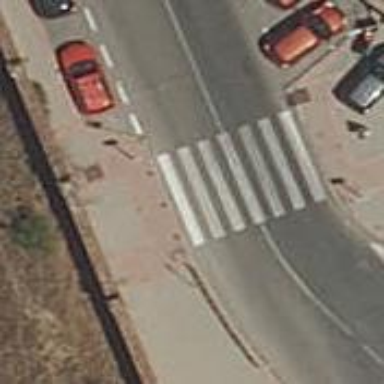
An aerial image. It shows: Marked crossing on the road.